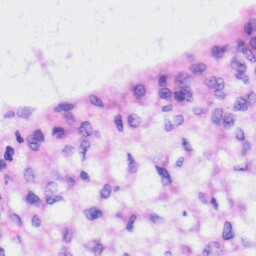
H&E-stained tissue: Liver